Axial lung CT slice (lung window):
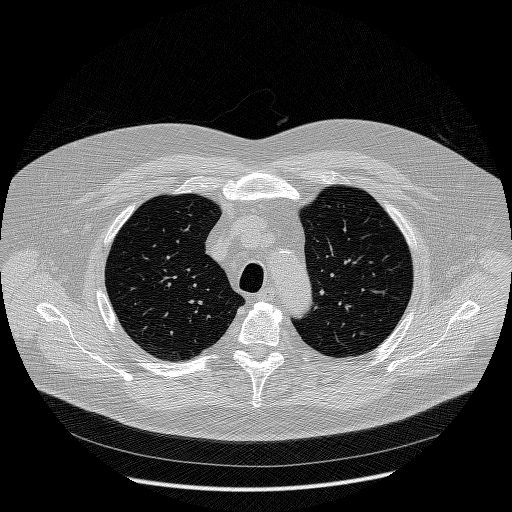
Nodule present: no